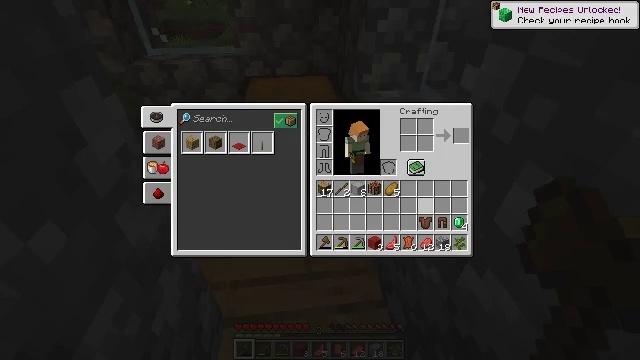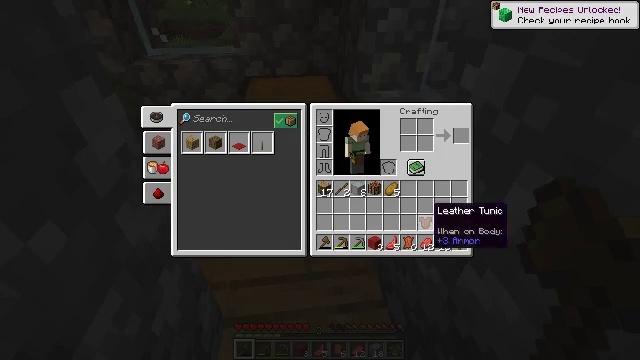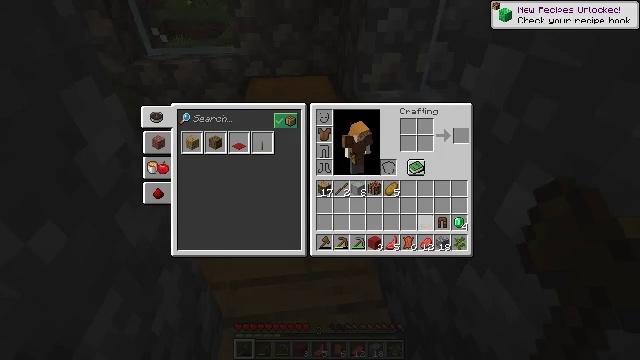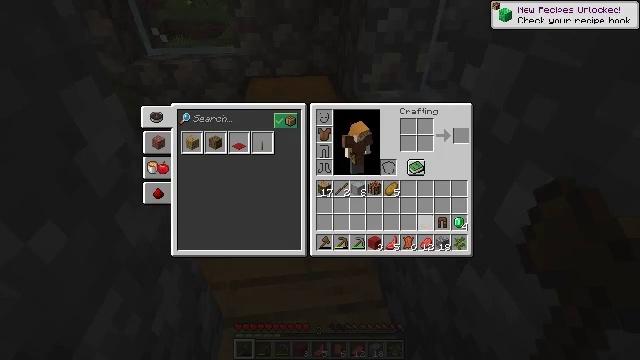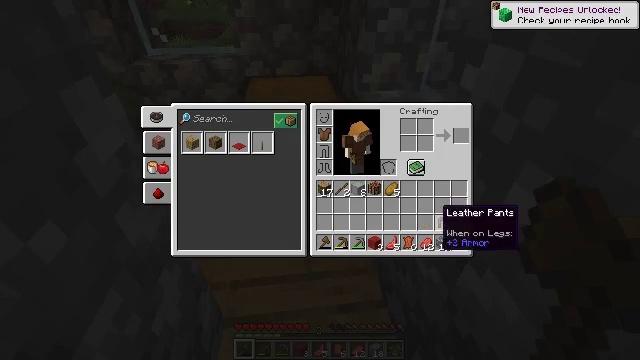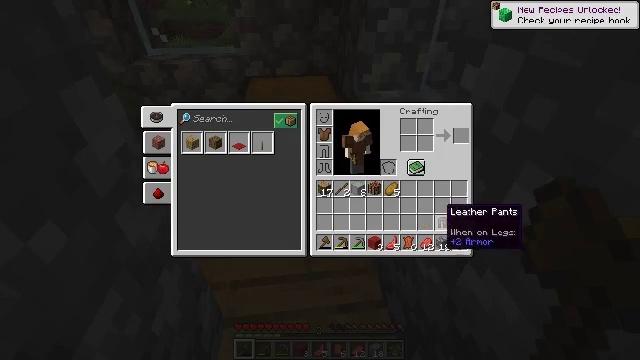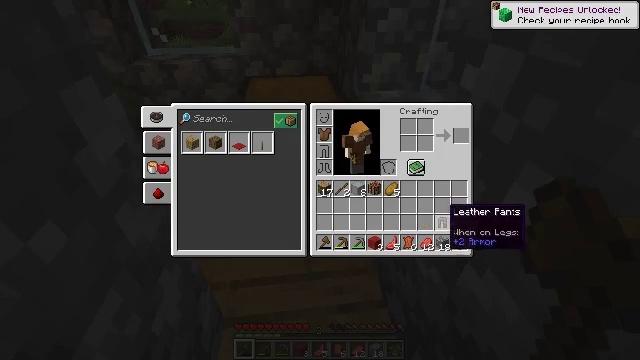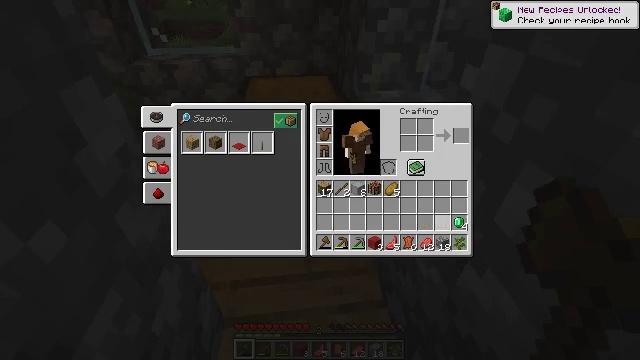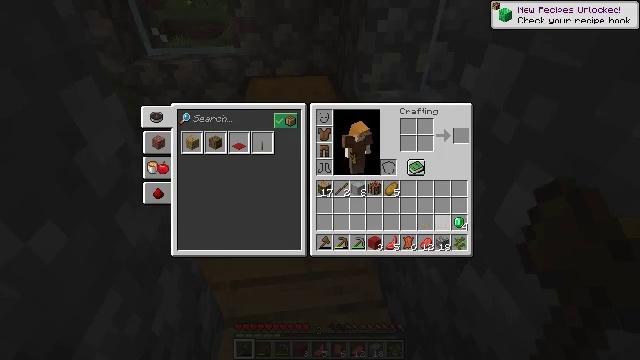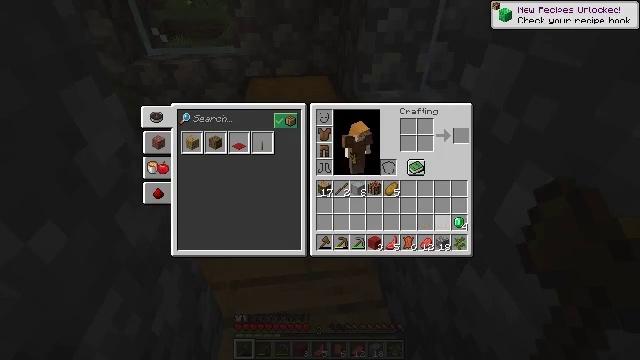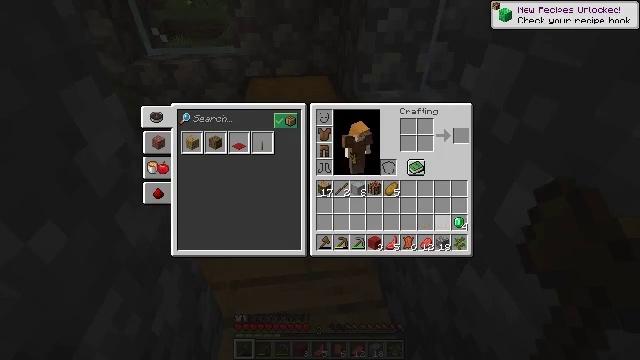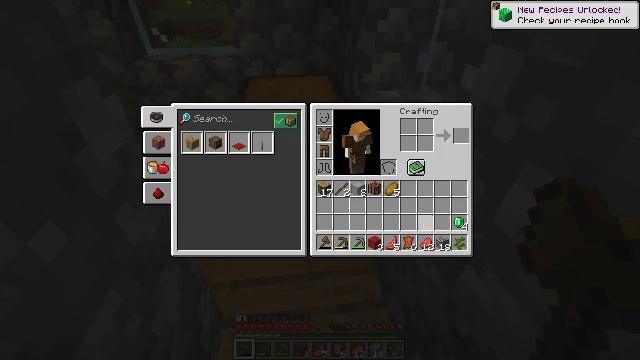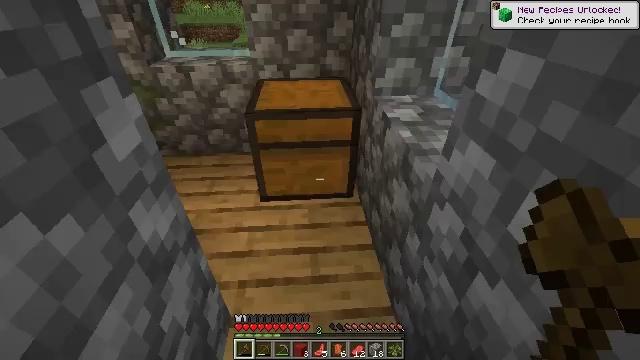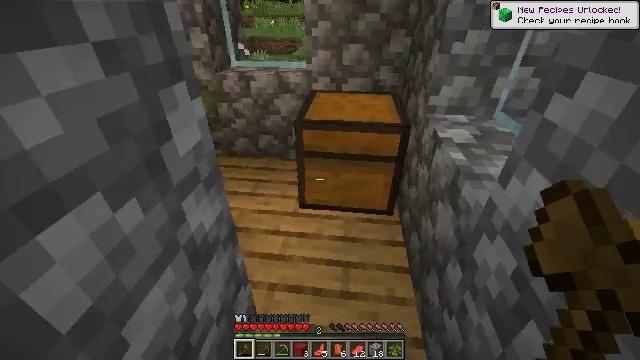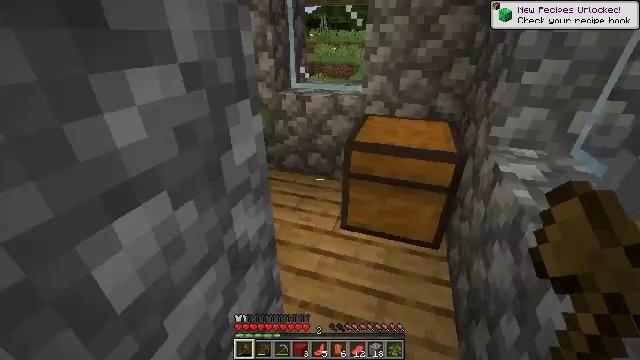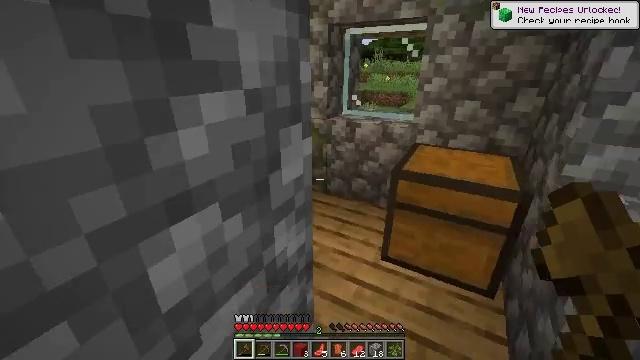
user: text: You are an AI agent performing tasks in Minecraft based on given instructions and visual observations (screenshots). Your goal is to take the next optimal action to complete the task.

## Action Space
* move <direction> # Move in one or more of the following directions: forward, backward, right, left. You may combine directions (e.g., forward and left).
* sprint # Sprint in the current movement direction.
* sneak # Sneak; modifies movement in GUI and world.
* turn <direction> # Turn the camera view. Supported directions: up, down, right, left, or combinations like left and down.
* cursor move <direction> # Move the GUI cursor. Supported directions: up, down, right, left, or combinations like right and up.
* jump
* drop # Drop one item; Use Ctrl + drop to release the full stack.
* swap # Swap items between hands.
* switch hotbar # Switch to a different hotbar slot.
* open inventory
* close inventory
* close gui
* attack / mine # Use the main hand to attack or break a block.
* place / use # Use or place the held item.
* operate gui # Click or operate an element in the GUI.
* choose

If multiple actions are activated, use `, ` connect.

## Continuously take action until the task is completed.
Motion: motion action
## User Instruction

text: Mine the smooth stone.
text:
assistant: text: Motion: sneak
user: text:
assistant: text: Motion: sneak, use / place
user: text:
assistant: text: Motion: sneak, use / place
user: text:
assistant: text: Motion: sneak, turn right
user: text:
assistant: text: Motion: sneak
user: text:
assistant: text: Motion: sneak
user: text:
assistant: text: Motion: sneak, use / place
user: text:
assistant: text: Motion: sneak, use / place
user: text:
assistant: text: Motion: sneak
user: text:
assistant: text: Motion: sneak
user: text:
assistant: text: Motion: turn left
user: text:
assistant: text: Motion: turn left
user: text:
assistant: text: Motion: turn left and up
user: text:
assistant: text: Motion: turn left and up
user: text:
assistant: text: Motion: turn left and up
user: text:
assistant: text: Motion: move forward, turn left and up
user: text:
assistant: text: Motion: move forward and move right, turn left and up
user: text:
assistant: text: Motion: move forward and move right, turn left
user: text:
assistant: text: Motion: move forward and move right, turn left
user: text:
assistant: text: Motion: move forward and move right, turn left
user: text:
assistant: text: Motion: move forward and move right, turn left
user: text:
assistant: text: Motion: move forward and move right, turn left and down
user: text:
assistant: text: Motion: move forward and move right, turn left
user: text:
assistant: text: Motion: move forward and move right
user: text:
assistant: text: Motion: turn left
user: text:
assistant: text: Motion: turn left
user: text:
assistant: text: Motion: turn left and up
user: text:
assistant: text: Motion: turn left and up
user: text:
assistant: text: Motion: move forward
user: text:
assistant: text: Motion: move forward